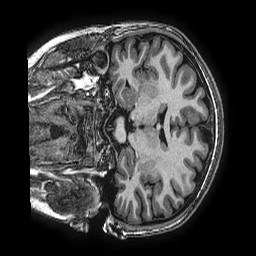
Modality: T1w
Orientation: coronal
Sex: female
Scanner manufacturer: ge
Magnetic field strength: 3 T
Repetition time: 0.0077 s
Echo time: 0.003436 s